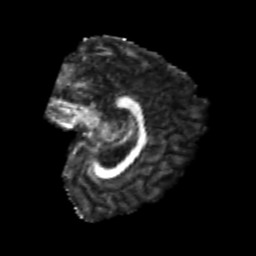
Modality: FA
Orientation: sagittal
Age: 24
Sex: female
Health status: healthy
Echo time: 0.074 s